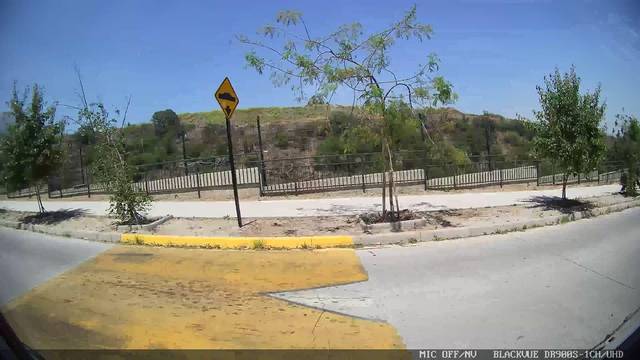
Region: Chile
Coordinates: -33.515, -70.528